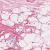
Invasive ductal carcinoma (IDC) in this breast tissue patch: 0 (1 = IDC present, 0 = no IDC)